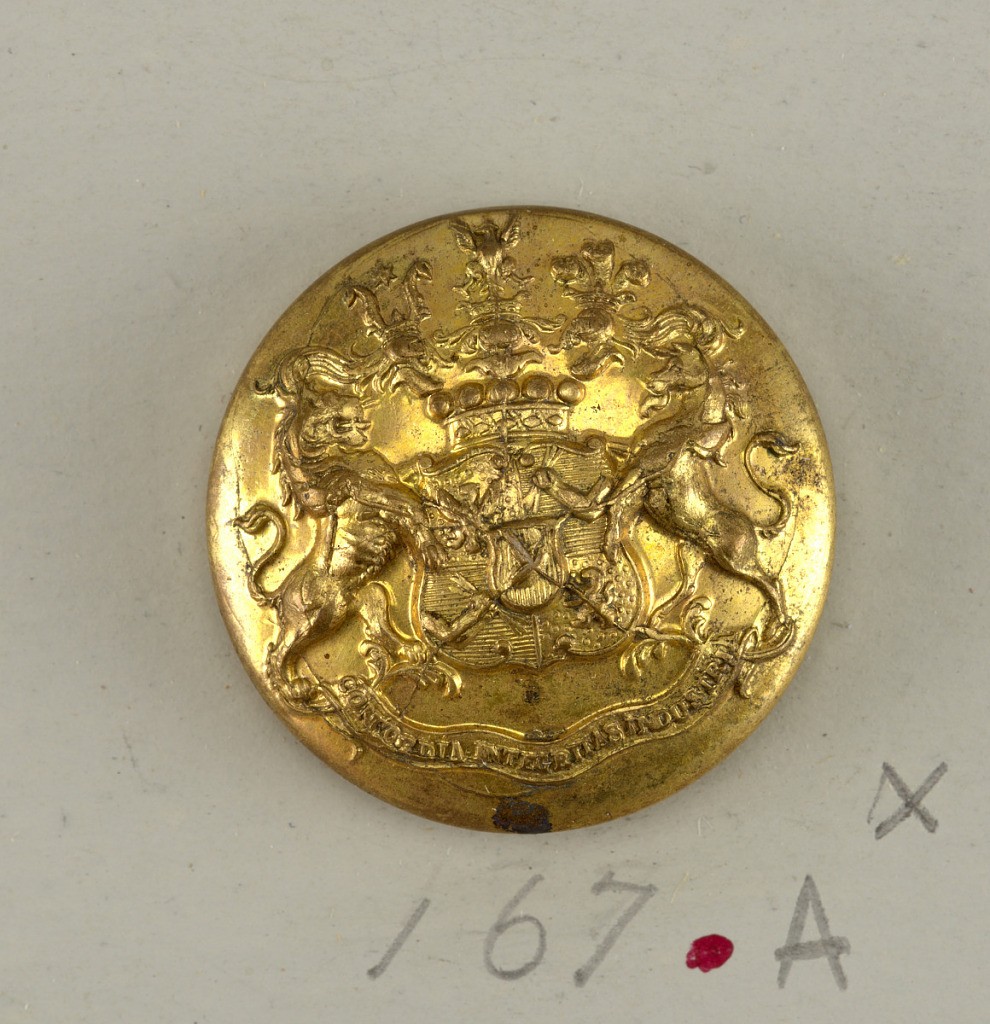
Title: Button
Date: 19th century
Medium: Gold-plated brass
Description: circular button; coat of arms on shield, lion and unicorn, supporters, ribbon with motto, crown, crest of three helmets and an eagle.  On reverse, "Firmin & Sons Ltd 153 Strand, London"; brass shank.

On card H